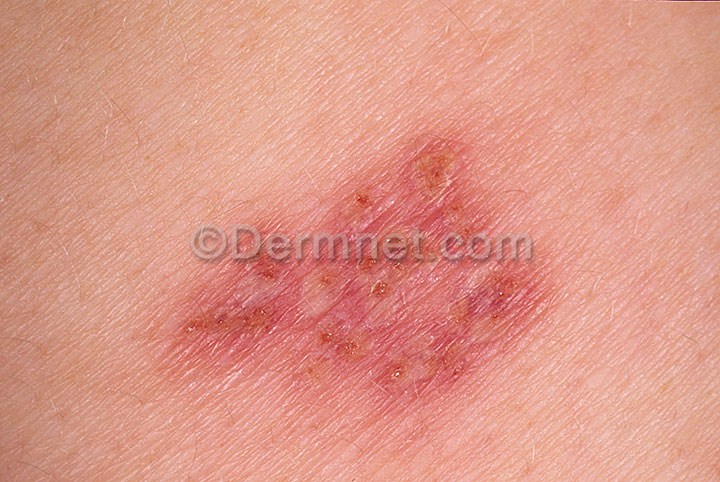
Disease: Warts Molluscum and other Viral Infections